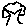
Label: tree